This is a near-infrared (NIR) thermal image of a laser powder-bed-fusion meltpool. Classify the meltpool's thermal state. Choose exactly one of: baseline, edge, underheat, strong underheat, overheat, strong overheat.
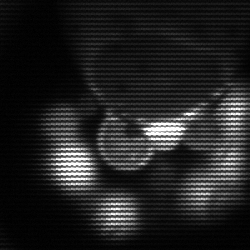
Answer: edge